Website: macys
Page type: customer-info-address
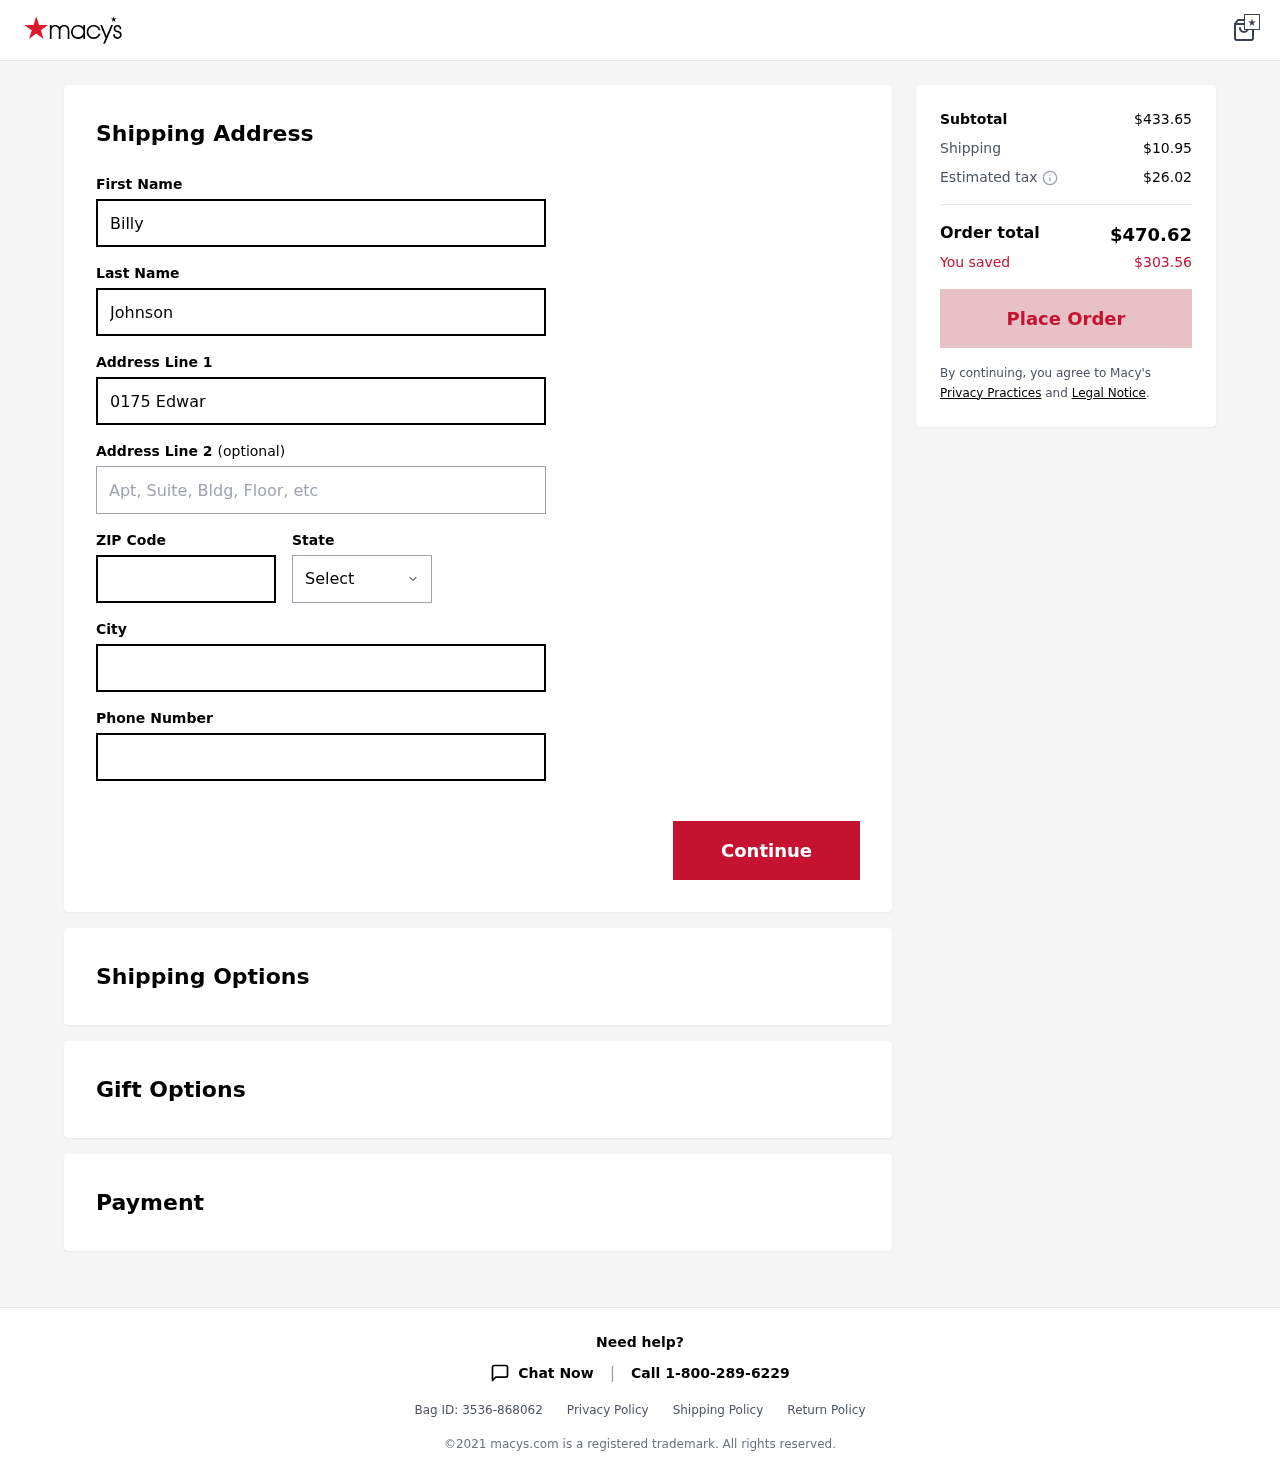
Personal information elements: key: PII_CITY
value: Haleyton
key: PII_FIRSTNAME
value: Billy
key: PII_LASTNAME
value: Johnson
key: PII_PHONE
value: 6053610446
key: PII_POSTCODE
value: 30377
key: PII_STATE
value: Louisiana
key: PII_STREET
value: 0175 Edward Stream
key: PII_STREET2
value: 56174 Luke Garden Apt. 887
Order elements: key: ORDER_SUBTOTAL
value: $433.65
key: ORDER_SHIPPING_COST
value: $10.95
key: ORDER_TAX
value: $26.02
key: ORDER_TOTAL
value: $470.62
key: ORDER_SAVINGS
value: $303.56